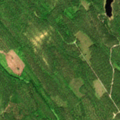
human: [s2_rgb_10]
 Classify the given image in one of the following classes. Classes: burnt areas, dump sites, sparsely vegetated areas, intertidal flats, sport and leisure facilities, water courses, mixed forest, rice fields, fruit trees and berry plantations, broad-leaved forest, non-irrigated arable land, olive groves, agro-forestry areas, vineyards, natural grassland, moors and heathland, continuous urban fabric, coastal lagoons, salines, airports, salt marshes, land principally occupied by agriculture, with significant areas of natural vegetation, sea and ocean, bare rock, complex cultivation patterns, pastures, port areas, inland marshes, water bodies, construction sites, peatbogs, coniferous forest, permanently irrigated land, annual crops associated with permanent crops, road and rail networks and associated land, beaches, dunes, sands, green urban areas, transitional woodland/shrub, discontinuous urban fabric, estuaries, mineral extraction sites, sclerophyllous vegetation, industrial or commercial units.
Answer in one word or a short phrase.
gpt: coniferous forest